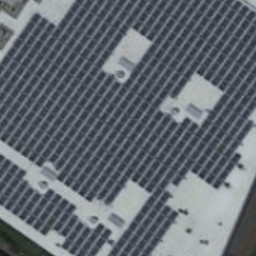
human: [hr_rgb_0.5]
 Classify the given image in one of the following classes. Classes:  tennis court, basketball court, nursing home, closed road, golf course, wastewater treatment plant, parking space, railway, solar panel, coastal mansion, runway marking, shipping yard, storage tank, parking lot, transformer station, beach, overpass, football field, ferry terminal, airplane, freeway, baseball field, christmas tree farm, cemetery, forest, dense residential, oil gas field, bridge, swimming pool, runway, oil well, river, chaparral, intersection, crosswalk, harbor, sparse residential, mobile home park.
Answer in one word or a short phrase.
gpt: solar panel